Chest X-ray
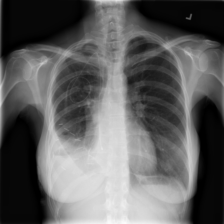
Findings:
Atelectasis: negative
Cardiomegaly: negative
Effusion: positive
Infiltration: negative
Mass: negative
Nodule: negative
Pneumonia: negative
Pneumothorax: negative
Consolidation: negative
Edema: negative
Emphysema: negative
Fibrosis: negative
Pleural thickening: negative
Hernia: negative